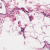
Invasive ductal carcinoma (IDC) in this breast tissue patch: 0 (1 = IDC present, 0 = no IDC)